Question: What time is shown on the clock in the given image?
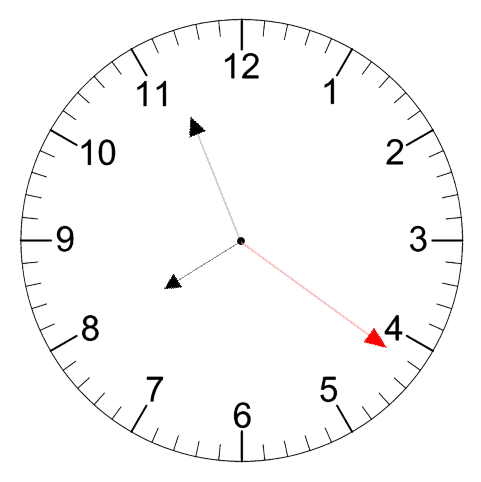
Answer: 07:56:21